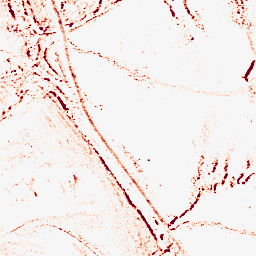
Category: morphological
Decomposition family: morphological_rect
Decomposition parameters: operation: opening
width: 5
height: 3
Upsampling method: cubic_mitchell
Upsampling parameters: scale: 8
Upsampling scale: 8